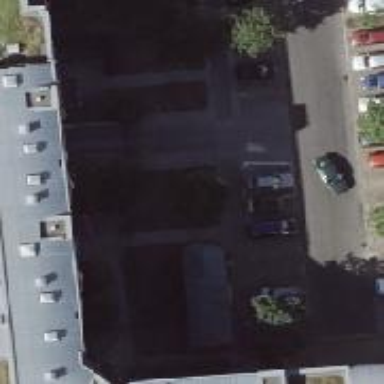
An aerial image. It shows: Sidewalk.